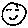
Label: smiley face